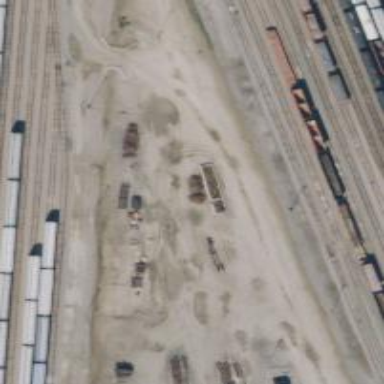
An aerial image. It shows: View of railway yard.